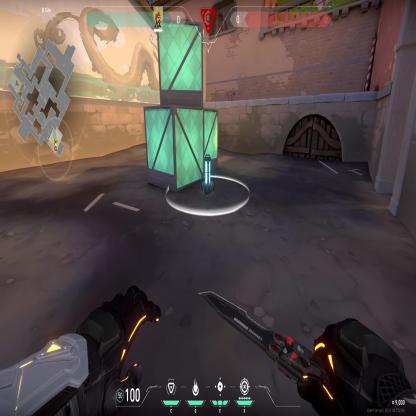
Label: planted spike